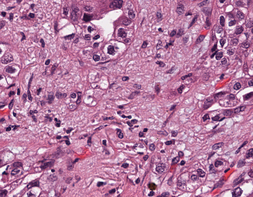
Tumor epithelial tissue: yes
Tumor-associated stroma tissue: yes
Normal tissue: no